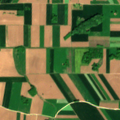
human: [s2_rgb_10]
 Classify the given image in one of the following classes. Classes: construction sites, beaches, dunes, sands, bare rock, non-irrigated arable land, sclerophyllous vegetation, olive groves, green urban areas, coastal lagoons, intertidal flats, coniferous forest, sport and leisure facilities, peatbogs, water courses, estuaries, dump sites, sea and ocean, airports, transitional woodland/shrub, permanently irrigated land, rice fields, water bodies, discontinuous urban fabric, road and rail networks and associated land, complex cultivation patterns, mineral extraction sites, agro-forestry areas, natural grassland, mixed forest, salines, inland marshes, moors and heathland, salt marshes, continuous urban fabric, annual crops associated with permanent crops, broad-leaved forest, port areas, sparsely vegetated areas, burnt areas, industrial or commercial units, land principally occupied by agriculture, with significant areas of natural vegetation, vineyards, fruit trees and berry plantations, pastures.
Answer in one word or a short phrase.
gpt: non-irrigated arable land, land principally occupied by agriculture, with significant areas of natural vegetation